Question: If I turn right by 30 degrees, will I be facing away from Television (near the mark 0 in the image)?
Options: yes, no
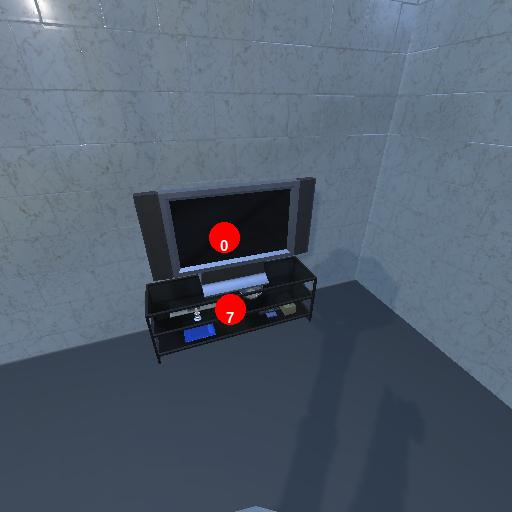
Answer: yes